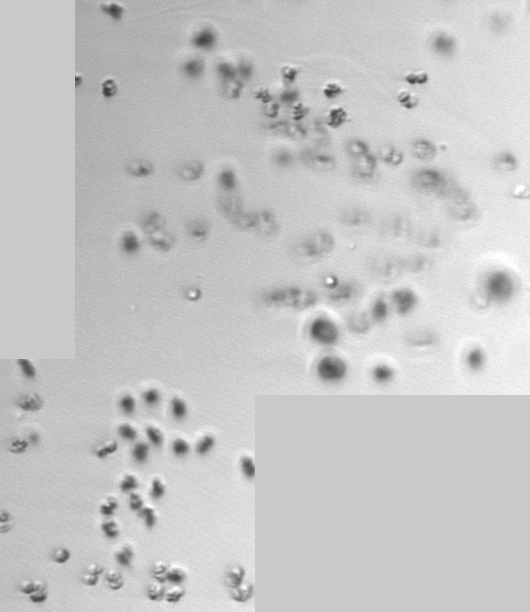
Label: Phaeocystis